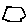
Label: hexagon